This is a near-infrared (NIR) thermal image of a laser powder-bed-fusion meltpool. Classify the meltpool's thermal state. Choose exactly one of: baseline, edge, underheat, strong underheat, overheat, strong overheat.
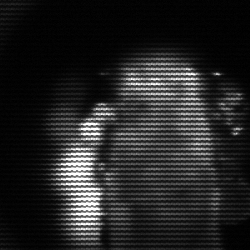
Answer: strong underheat